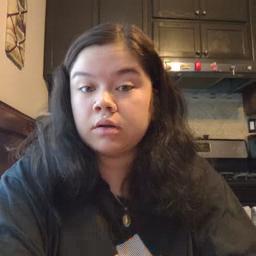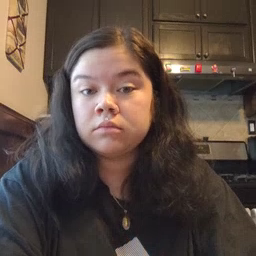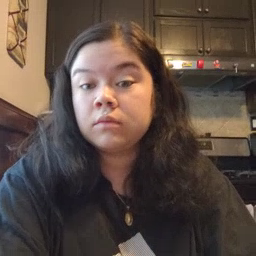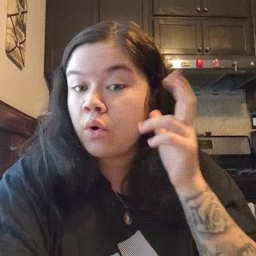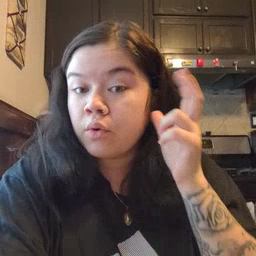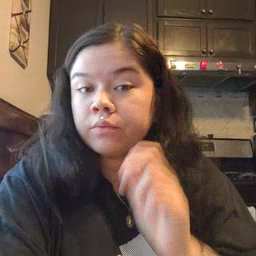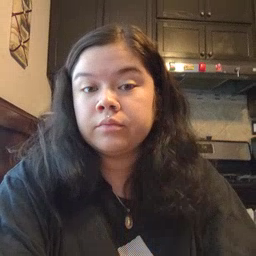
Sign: hear